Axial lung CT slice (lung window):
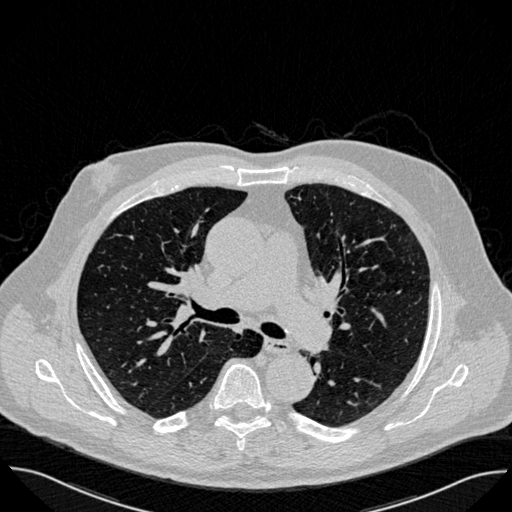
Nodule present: no